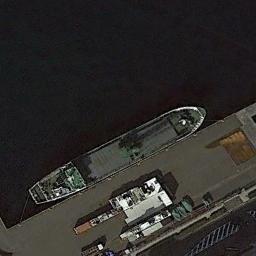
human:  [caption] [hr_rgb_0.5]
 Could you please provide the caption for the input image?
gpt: A green general cargo ship docked by the dock .

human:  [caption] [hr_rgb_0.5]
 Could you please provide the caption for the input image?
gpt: There is a ship in the black water on the shore .

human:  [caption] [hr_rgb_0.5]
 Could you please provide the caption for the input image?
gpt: There is a ship beside the dock .

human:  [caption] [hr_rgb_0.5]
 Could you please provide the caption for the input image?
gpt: The ship is docked at the dock and the water is deep blue .

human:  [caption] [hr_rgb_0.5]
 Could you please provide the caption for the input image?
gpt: The ship is at the harbor .